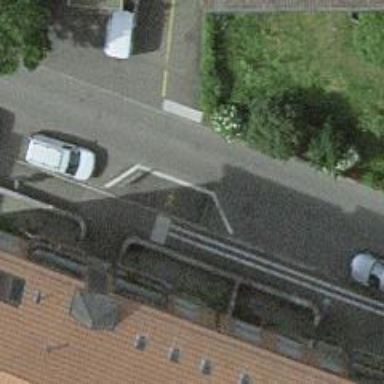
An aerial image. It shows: Traffic calming feature called choker.